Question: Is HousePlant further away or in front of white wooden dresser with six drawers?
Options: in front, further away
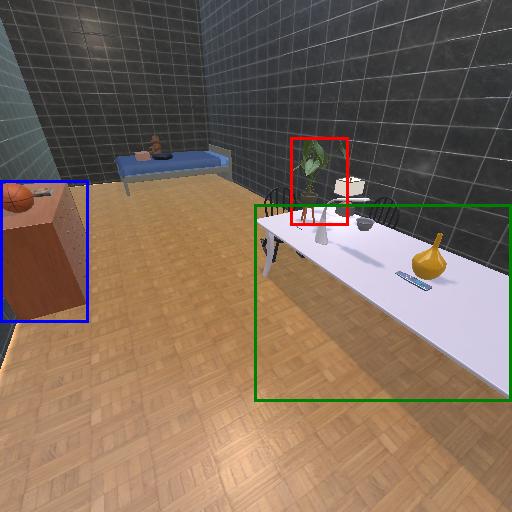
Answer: in front